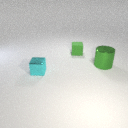
small green rubber cube to the right of small cyan metal cube